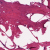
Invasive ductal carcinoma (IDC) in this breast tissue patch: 0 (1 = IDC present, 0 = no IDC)